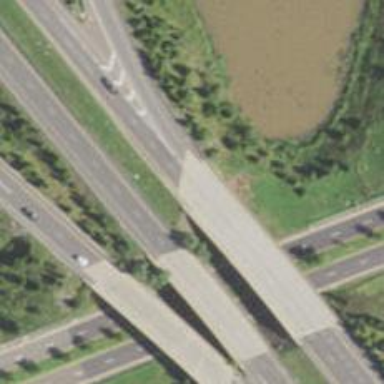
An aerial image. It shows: Bridge crossing over highway trunk expressway.